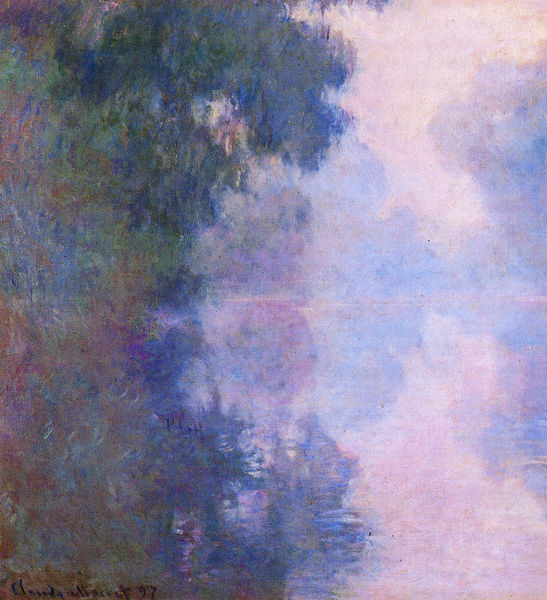
Titel: Bras de Seine près de Giverny, Brouillard, Seinearm bei Giverny, Frühdunst
Künstler: Claude Monet
Standort: Raleigh (North Carolina)
Institution: North Carolina Museum of Art
Schlagwörter: baum, blau, dunkel, gemälde, himmel, laub, schatten, wasser, weiß, wolken, aquarell, bäume, grün, impressionismus, landschaft, ocker, see, teich, ufer, ausschnitt, braun, bunt, frankreich, grau, hell, hintergrund, licht, mitte, pastell, schwarz, rot, wiese, wolke, beige, signatur, spiegel, öl, dämmerung, ebene, ferne, morgen, natur, pappeln, spiegelung, weide, busch, büsche, gewässer, sonne, pflanzen, rosa, garten, hellblau, schrift, wellen, umrisse, spiegelbild, moderne, abstrakt, farben, fläche, flächen, modern, dunst, eben, farbe, formen, lila, nebel, violett, vegetation, linien, rand, romantik, dampf, turner, dunkelblau, detail, impressionistisch, monet, symmetrie, zeitgenössisch, manet, abstraktion, flieder, leuchten, eindruck, impression, unscharf, pink, offen, helligkeit, wasseroberfläche, form, konturen, strich, tupfen, beschriftung, pinsel, tupfer, verschwommen, blua, tümpel, seerosen, weier, aussen, pinselstriche, grpn, claude, claude monet, seeufer, balu, gegenlicht, farbverlauf, bau, abklatsch, verlauf, getupft, azur, verkehrt, mittig, farbverläufe, abstraktheit, azurblau, gartenteich, grauer star, moner, rosas, spiegelugn, uferlinie, wünsche, fuer, farbspiel, verzaubert, 1897, 97, awolken